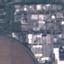
Label: Industrial